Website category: university
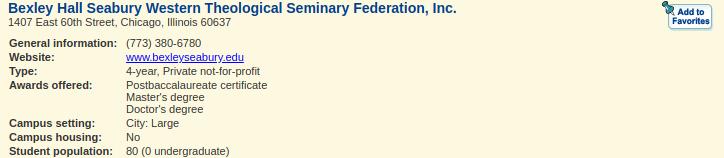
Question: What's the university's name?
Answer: Bexley Hall Seabury Western Theological Seminary Federation, Inc.

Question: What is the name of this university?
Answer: Bexley Hall Seabury Western Theological Seminary Federation, Inc.

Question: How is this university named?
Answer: Bexley Hall Seabury Western Theological Seminary Federation, Inc.

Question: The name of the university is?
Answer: Bexley Hall Seabury Western Theological Seminary Federation, Inc.

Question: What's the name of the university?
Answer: Bexley Hall Seabury Western Theological Seminary Federation, Inc.

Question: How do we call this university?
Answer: Bexley Hall Seabury Western Theological Seminary Federation, Inc.

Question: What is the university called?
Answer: Bexley Hall Seabury Western Theological Seminary Federation, Inc.

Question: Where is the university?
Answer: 1407 East 60th Street, Chicago, Illinois 60637

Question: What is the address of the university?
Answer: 1407 East 60th Street, Chicago, Illinois 60637

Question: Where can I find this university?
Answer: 1407 East 60th Street, Chicago, Illinois 60637

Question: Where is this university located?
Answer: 1407 East 60th Street, Chicago, Illinois 60637

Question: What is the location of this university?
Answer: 1407 East 60th Street, Chicago, Illinois 60637

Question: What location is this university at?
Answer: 1407 East 60th Street, Chicago, Illinois 60637

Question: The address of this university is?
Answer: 1407 East 60th Street, Chicago, Illinois 60637

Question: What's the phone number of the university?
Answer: (773) 380-6780

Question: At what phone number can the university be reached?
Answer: (773) 380-6780

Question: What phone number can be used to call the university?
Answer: (773) 380-6780

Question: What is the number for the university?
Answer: (773) 380-6780

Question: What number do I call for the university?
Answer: (773) 380-6780

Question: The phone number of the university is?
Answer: (773) 380-6780

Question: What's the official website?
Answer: www.bexleyseabury.edu

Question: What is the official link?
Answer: www.bexleyseabury.edu

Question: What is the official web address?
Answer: www.bexleyseabury.edu

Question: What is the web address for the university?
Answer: www.bexleyseabury.edu

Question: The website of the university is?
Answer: www.bexleyseabury.edu

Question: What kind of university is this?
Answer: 4-year, Private not-for-profit

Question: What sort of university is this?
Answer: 4-year, Private not-for-profit

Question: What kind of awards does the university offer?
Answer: Postbaccalaureate certificate Master's degree Doctor's degree

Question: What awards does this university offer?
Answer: Postbaccalaureate certificate Master's degree Doctor's degree

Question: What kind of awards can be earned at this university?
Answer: Postbaccalaureate certificate Master's degree Doctor's degree

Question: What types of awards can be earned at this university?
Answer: Postbaccalaureate certificate Master's degree Doctor's degree

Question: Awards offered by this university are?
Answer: Postbaccalaureate certificate Master's degree Doctor's degree

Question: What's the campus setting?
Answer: City: Large

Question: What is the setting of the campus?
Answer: City: Large

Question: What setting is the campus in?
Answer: City: Large

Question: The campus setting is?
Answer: City: Large

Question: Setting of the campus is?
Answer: City: Large

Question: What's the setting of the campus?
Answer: City: Large

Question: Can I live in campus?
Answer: No

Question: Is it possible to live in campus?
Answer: No

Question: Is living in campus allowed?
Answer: No

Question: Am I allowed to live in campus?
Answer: No

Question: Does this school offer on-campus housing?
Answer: No

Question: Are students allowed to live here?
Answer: No

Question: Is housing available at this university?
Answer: No

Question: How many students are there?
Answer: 80 (0 undergraduate)

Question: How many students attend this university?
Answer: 80 (0 undergraduate)

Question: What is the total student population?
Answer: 80 (0 undergraduate)

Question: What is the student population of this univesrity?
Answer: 80 (0 undergraduate)

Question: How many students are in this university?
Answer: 80 (0 undergraduate)

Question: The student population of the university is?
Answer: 80 (0 undergraduate)